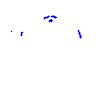
Particle: kaon